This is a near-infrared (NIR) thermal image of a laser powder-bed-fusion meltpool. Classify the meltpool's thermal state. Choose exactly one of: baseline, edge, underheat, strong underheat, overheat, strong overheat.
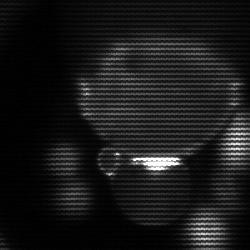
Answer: edge